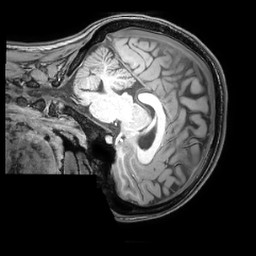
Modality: T1w
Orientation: sagittal
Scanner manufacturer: philips
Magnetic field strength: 3 T
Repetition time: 0.008 s
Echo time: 0.0035 s